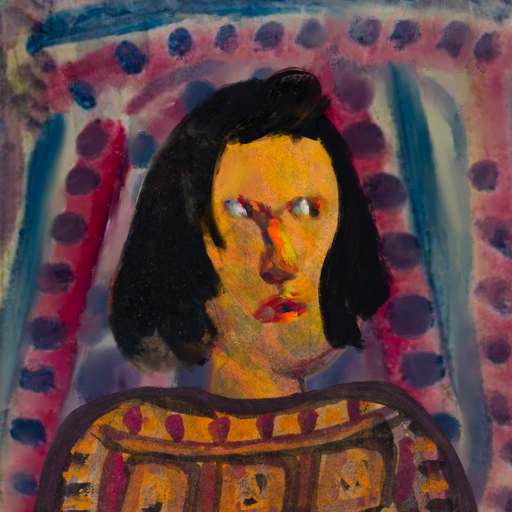
Background: HillGirl, Head And Neck Side: Gypsy_Mother, Face Side: An_Impression, Bust: Doll, Hair Side: Mosgoul, Head Accessory: Blank, Second Necklace: Blank, Necklace: Blank, Baby: Blank